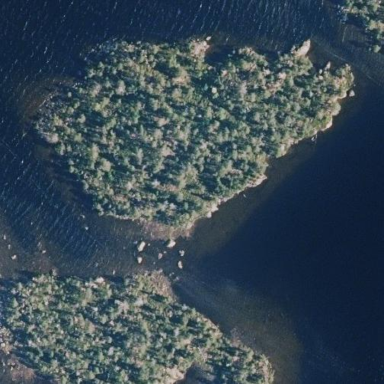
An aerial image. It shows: Islet.